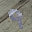
Label: 9